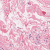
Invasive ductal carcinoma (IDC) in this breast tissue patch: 0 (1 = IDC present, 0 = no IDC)